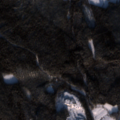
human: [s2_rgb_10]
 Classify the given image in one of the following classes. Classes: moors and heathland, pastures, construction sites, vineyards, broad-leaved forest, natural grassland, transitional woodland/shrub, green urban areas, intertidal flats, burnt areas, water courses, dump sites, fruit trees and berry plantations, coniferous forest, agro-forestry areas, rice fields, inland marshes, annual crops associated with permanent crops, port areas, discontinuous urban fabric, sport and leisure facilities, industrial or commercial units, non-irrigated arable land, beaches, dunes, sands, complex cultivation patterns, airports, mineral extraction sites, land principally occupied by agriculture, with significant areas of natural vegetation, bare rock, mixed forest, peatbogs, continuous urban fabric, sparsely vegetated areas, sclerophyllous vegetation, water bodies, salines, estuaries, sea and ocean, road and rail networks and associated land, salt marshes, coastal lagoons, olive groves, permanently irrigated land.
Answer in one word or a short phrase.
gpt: coniferous forest, mixed forest